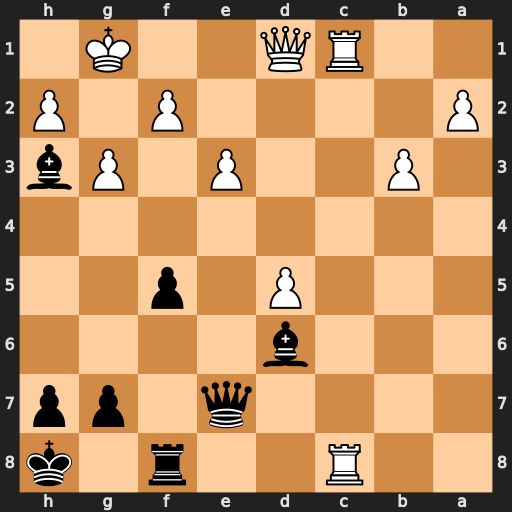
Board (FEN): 2R2r1k/4q1pp/3b4/3P1p2/8/1P2P1Pb/P4P1P/2RQ2K1
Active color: b
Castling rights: -
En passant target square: -
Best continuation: Qe4 Rxf8+ Bxf8 Qf1 Bxf1